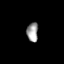
Tissue: prostate
Cell type: Epithelial cells
Senescence score: 0.3506
Nuclear area (px): 212
Mean DAPI intensity: 158.439